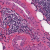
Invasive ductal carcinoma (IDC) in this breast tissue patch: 0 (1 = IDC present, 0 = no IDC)